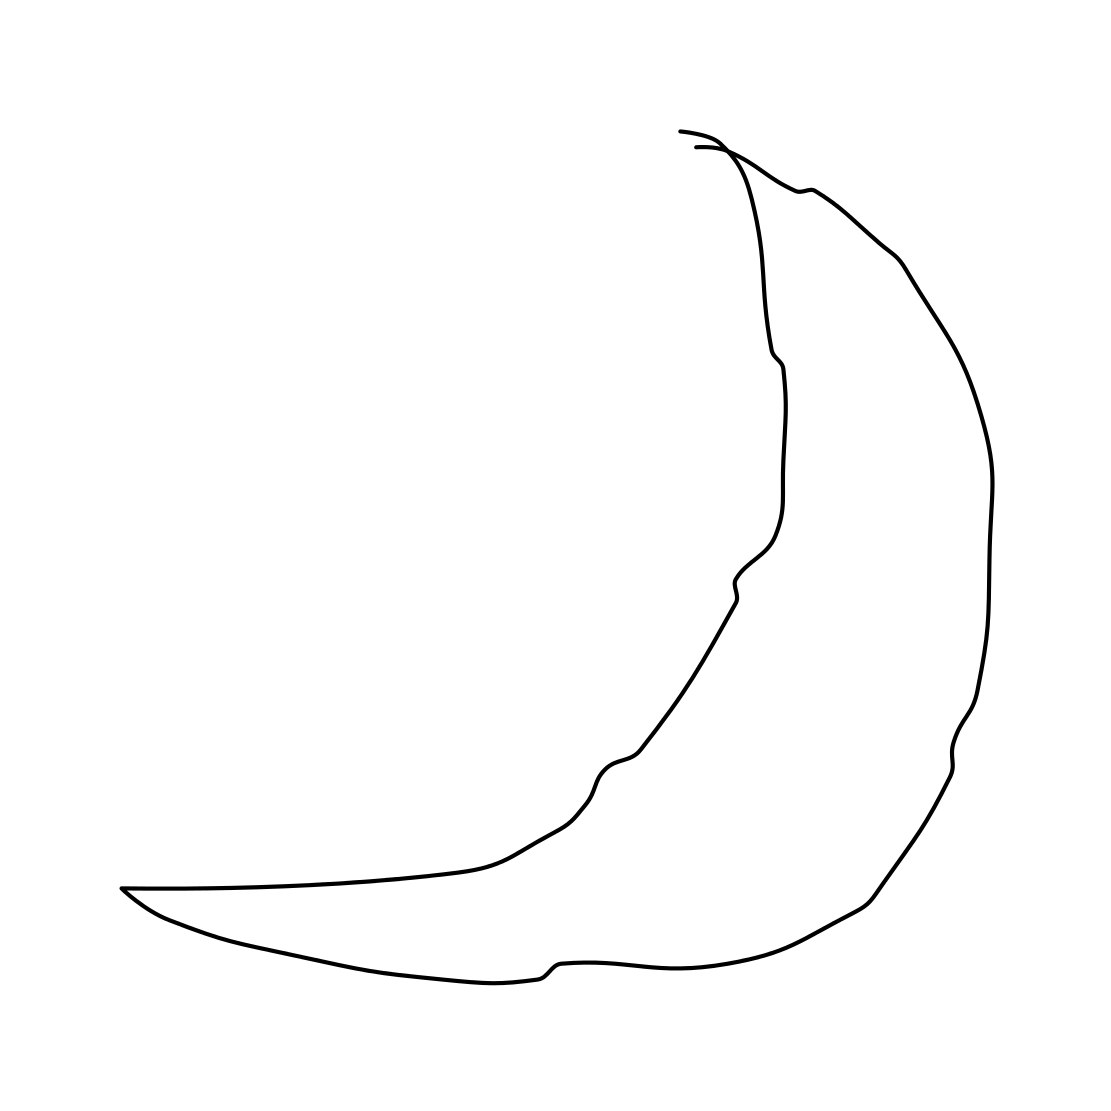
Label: moon